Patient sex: M
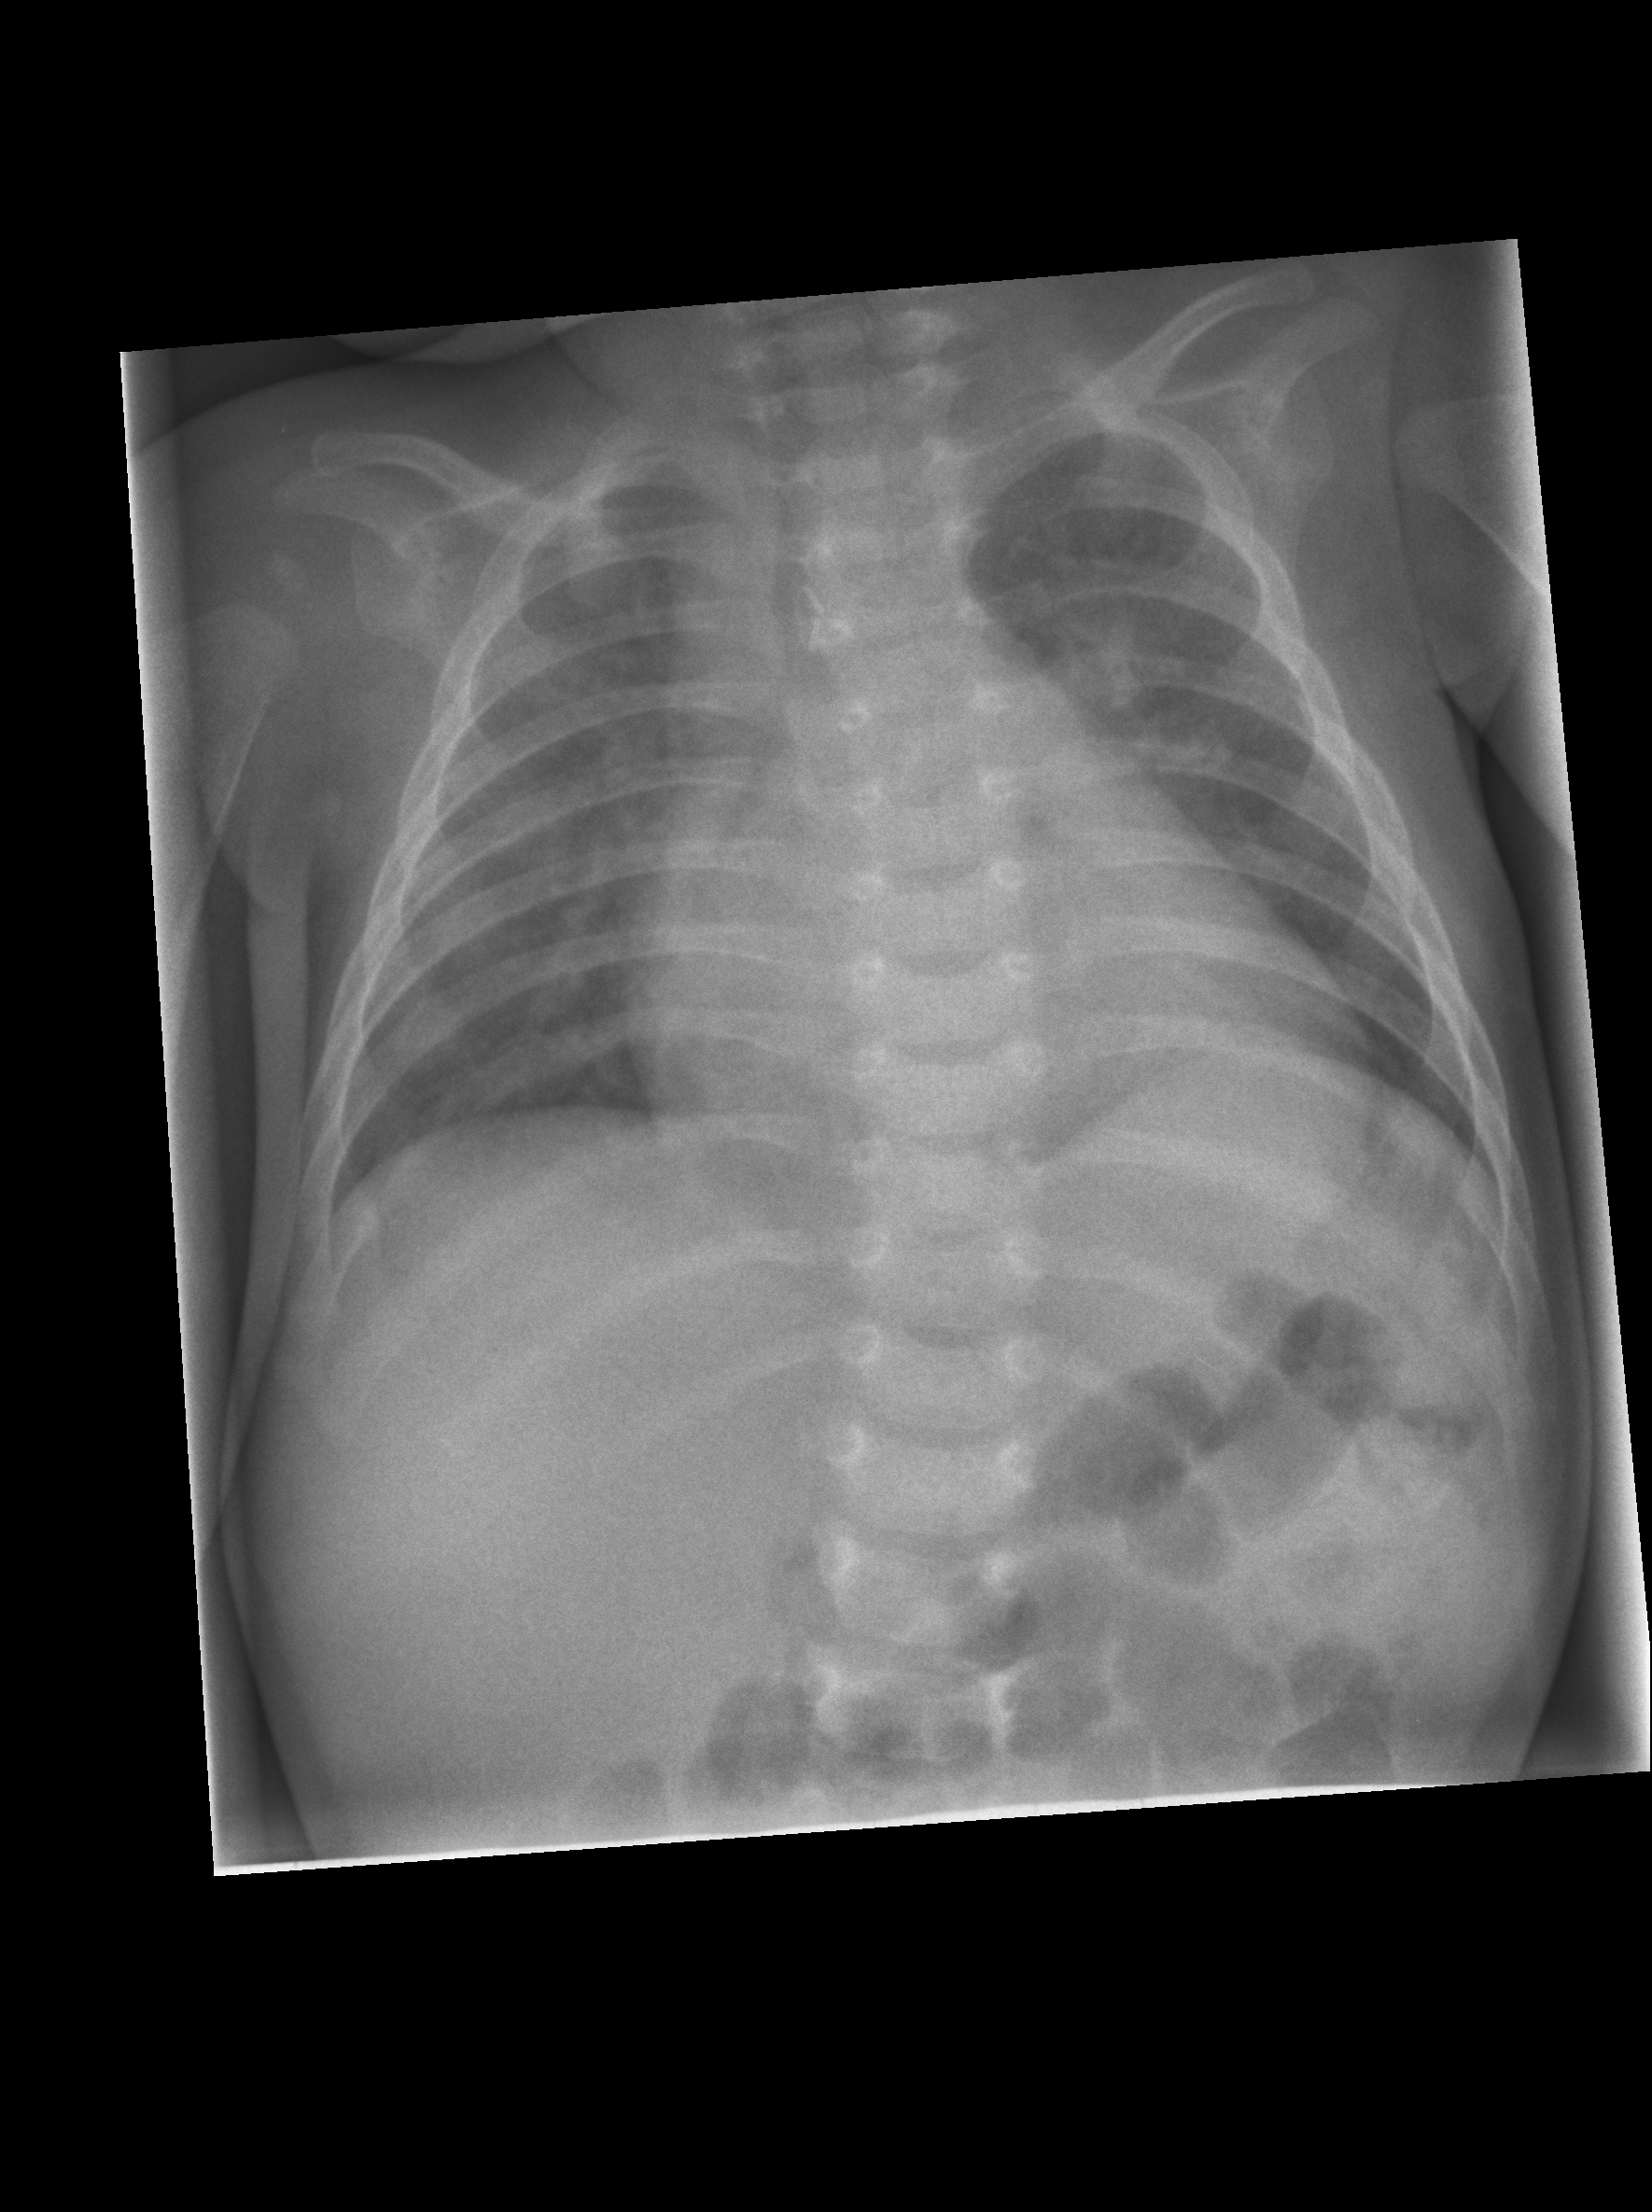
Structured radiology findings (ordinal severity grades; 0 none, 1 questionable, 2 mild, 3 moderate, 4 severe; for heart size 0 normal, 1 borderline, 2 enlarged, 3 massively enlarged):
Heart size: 2
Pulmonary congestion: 2
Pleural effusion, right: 0
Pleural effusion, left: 0
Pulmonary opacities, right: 2
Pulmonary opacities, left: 2
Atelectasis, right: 0
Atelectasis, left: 0